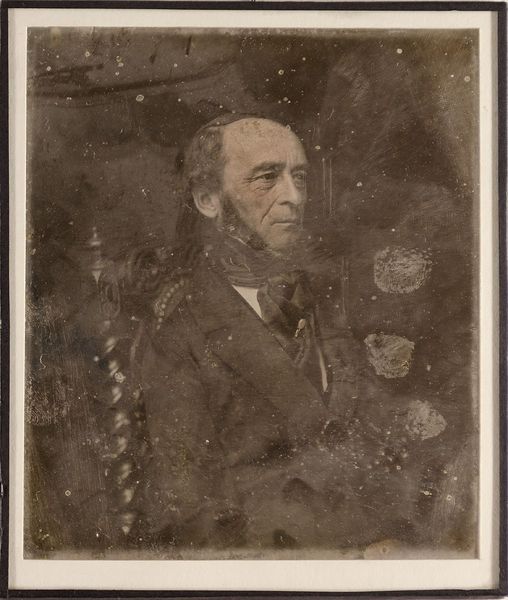
Titel: Hofmedikus Dr. med. homöopath. Heinrich August Fielitz (1797-1873), Vater des Daguerreotypisten Braunschweig, um 1855
Künstler: Carl Heinrich Oskar Fielitz
Standort: Hamburg
Institution: Museum für Kunst und Gewerbe Hamburg
Schlagwörter: mann, portrait, person, foto, fotografie, photographie, arzt, photo, doktor, lichtbild, daguerreotypie, historische, bildwerke, angewandte und bildende kunst, hessische systematik, porträt, persönlichkeit, porträtfotografie, porträtphotographie, hüftbild